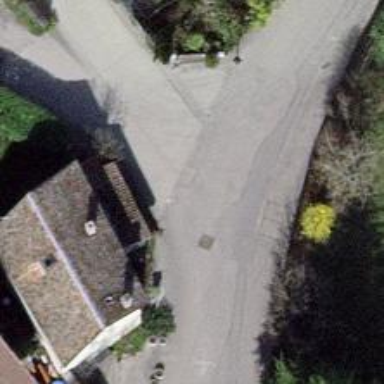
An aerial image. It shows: Residential road.